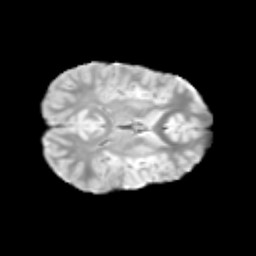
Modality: T2w
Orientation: axial
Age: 9
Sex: male
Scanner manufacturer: siemens
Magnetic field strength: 3 T
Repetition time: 3.8 s
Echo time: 0.07 s